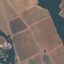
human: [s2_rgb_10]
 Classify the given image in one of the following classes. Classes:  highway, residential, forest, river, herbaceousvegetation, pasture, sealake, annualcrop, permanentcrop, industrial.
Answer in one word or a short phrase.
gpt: PermanentCrop